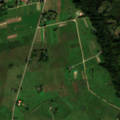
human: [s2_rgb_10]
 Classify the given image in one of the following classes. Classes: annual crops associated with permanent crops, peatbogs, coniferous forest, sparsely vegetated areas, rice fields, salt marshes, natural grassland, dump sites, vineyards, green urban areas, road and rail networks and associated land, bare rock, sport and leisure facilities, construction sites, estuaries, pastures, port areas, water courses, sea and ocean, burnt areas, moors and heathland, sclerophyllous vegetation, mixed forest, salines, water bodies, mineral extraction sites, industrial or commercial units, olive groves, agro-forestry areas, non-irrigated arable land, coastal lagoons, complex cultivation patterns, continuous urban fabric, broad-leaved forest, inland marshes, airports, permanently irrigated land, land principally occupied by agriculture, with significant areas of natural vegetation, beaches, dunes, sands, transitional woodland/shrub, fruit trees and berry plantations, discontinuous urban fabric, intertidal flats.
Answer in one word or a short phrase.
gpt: non-irrigated arable land, complex cultivation patterns, broad-leaved forest